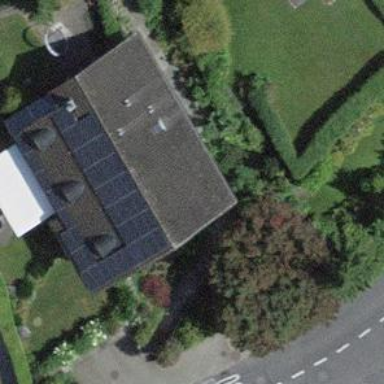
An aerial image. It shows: Solar power generator.